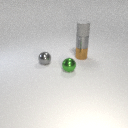
small brown metal cylinder below small gray rubber cylinder